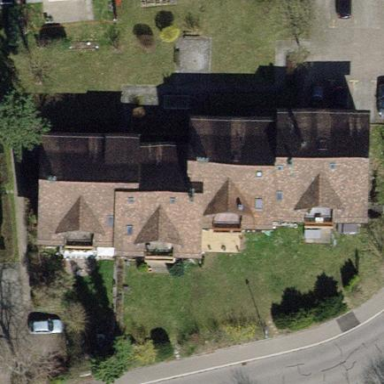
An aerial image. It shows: Building with tiled roof.